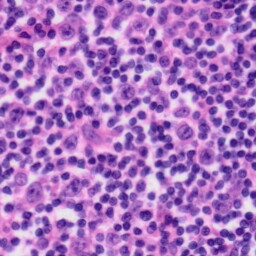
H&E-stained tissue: Tonsil